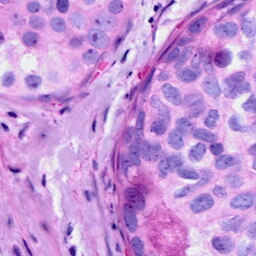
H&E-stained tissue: Breast